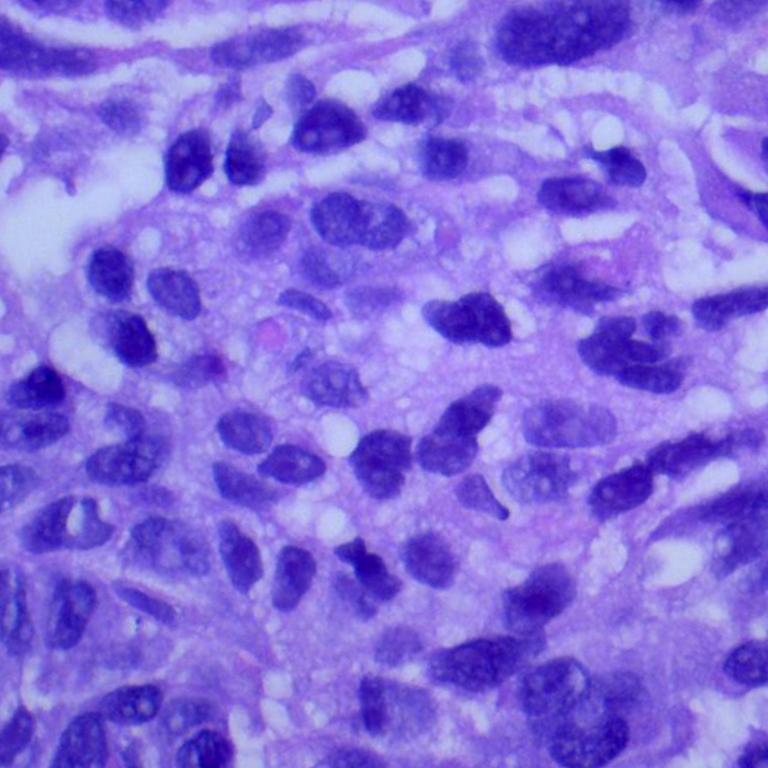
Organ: lung
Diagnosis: squamous carcinomas